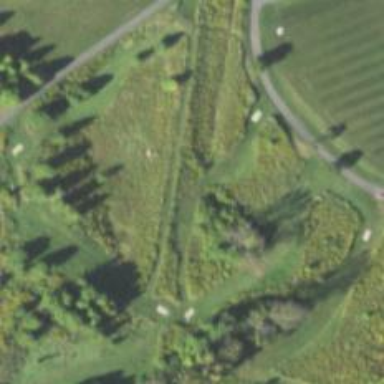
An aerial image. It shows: Disc golf hole.